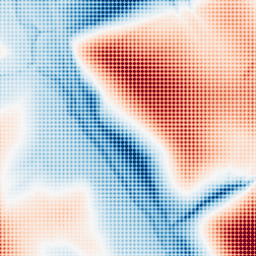
Category: classical
Decomposition family: gaussian_anisotropic
Decomposition parameters: sigma_x: 50
sigma_y: 50
Upsampling method: sinc_blackman
Upsampling parameters: scale: 4
kernel_size: 4
Upsampling scale: 4